Question: I'm trying to create something like this:
'https://ui-avatars.com/api/?length=4&name=This%20is%20a%20test%20name%205'
Input: 'This is a test name'
Example output:

I'm not trying to generate images I just need to get initials.
I have tried to do it myself but I just get weird spaces and it's not filling the 4 character spaces.
'''
function getInitials(text) {
let initials = "";
let words = text.split(" ");
words.forEach((word) => {
switch (words.length) {
case 1: {
initials += word + "FFFF";
break;
}
case 2: {
initials += word.substring(0, 2);
break;
}
case 3: {
initials += word.substring(0, 2);
break;
}
case 4: {
initials += word.substring(0, 1);
break;
}
default:
initials += word.substring(0, 1);
break;
}
});
return initials.substring(0, 4);
}
'''
I would appreciate it if someone could help out.
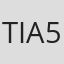
Answer: If you need exact format as in your example, this is an option - just set string and length for result. Check inline comments:
** Updated with new information from comment below:
'''
// Results string length
const length = 4;
// Transform function
const tf = str => {
// If string is empty or undefined, then generate random string
if(!str) return (Math.random() + 1).toString(36).substring(2, length+2).toUpperCase();
// Split string to array
const strArr = str.split(" ");
// New string
let newStr = "";
// Check if array larger then or equal length-1
if(strArr.length >= length-1) {
// Loop length-1 and extract first letter
for(let i = 0; i < length-1; i++) {
if(strArr[i]) newStr += strArr[i].substring(0, 1);
}
// If whole string larger then or equal length-1
} else if(str.length >= length-1) newStr = str.replace(/\s+/g, "").substring(0, length-1);
// If string length is insufficient, let's repeat pad it
//else newStr = str.substring(0, 1).repeat(length-1);
else newStr = str.padStart(length-1, str);
// Put input string array length at the end of new string
newStr += strArr.length;
// Transform to uppercase and return
return newStr.toUpperCase();
}
// Test result
console.log(tf("This is a test name"));
console.log(tf("Te sting"));
console.log(tf("Go"));
console.log(tf());
'''